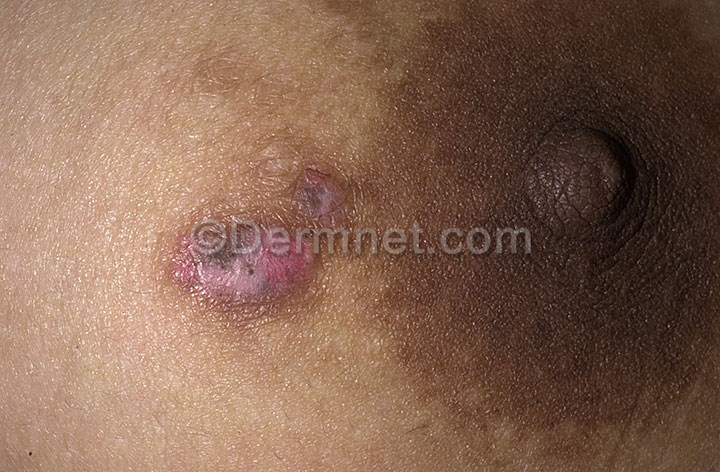
Disease: Eczema Photos